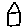
Label: house